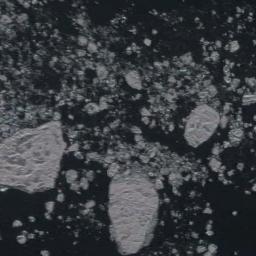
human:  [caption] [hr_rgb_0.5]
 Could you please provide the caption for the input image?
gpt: Several large ice cubes of various sizes and surrounding small pieces of ice float on the deep blue sea .

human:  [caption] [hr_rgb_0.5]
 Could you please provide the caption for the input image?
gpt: Several large pieces of sea ice and a lot of small pieces of sea ice float in the deep blue sea .

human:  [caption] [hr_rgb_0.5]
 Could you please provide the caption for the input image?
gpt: The sea is surrounded by sea ice .

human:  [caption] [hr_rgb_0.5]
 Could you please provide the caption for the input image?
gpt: There are many ice on the dark blue sea .

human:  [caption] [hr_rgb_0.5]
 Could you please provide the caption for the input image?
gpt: There are many pieces of sea ice .